Question: I'm new to WPF and style, i want apply to TreeViewItem a style like this

These are my two goals:
1. Have an alternative rows colour grey and white, and when i expand the Tree, i want the correct alternative row colour, i don't want two neighbors item have the same colour.
2. The width of background colour have to set as the wisth of the parent container, not only the width of the TreeViewItem. The same for the CurrentSelection colour. This is my current xaml: <TreeView Grid.Row="1" ItemsSource="{Binding FirstGenerationStep}" AlternationCount="2" HorizontalAlignment="Stretch" HorizontalContentAlignment="Stretch">
<TreeView.ContextMenu>
<ContextMenu>
<MenuItem Header="Insert Step">
<MenuItem.Icon>
<Image Width="16" Height="16" Source="/MWPOS;component/Resource/icons/add-icon.png" />
</MenuItem.Icon>
<MenuItem Header="Before" cal:Message.Attach="[Event Click] = [Action MenuItem_InsertBefore()]">
<MenuItem.Icon>
<Image Width="16" Height="16" Source="/MWPOS;component/Resource/icons/blue-document-hf-insert-icon.png" />
</MenuItem.Icon>
</MenuItem>
<MenuItem Header="After" cal:Message.Attach="[Event Click] = [Action MenuItem_InsertAfter()]">
<MenuItem.Icon>
<Image Width="16" Height="16" Source="/MWPOS;component/Resource/icons/blue-document-hf-insert-footer-icon.png" />
</MenuItem.Icon>
</MenuItem>
</MenuItem>
<MenuItem Header="Move">
<MenuItem.Icon>
<Image Width="16" Height="16" Source="/MWPOS;component/Resource/icons/transform-move-icon.png" />
</MenuItem.Icon>
<MenuItem Header="Up" cal:Message.Attach="[Event Click] = [Action MenuItem_MoveUp()]">
<MenuItem.Icon>
<Image Width="16" Height="16" Source="/MWPOS;component/Resource/icons/arrow-up-icon.png" />
</MenuItem.Icon>
</MenuItem>
<MenuItem Header="Down" cal:Message.Attach="[Event Click] = [Action MenuItem_MoveDown()]">
<MenuItem.Icon>
<Image Width="16" Height="16" Source="/MWPOS;component/Resource/icons/arrow-down-icon.png" />
</MenuItem.Icon>
</MenuItem>
</MenuItem>
<MenuItem Header="Remove" cal:Message.Attach="[Event Click] = [Action MenuItem_Remove()]" >
<MenuItem.Icon>
<Image Width="16" Height="16" Source="/MWPOS;component/Resource/icons/delete-icon.png" />
</MenuItem.Icon>
</MenuItem>
<MenuItem Header="Test" cal:Message.Attach="[Event Click] = [Action MenuItem_Test()]" >
</MenuItem>
</ContextMenu>
</TreeView.ContextMenu>
<TreeView.ItemContainerStyle>
<Style TargetType="{x:Type TreeViewItem}" >
<Setter Property="IsExpanded" Value="{Binding IsExpanded, Mode=TwoWay}" />
<Setter Property="IsSelected" Value="{Binding IsSelected, Mode=TwoWay}" />
<Setter Property="FontWeight" Value="Normal" />
<Setter Property="HorizontalContentAlignment" Value="Stretch" />
<Style.Triggers>
<Trigger Property="IsSelected" Value="True">
<Setter Property="FontWeight" Value="Normal" />
</Trigger>
<Trigger Property="ItemsControl.AlternationIndex" Value="0">
<Setter Property="Background" Value="#26EC3D12"></Setter>
</Trigger>
<Trigger Property="ItemsControl.AlternationIndex" Value="1">
<Setter Property="Background" Value="#<PHONE>"></Setter>
</Trigger>
</Style.Triggers>
</Style>
</TreeView.ItemContainerStyle>
<TreeView.ItemTemplate>
<HierarchicalDataTemplate ItemsSource="{Binding SubSteps}" >
<ContentControl cal:View.Model="{Binding Command}" HorizontalAlignment="Stretch" Height="38"/>
</HierarchicalDataTemplate>
</TreeView.ItemTemplate>
</TreeView>
Now i have two alternative colour, but the width is not relate to parent, but only to the TreeViewItem. I try HorizontalAlignment Strech, but don't work.
Any hint?
:
After some research, i found an article says the problem is the Default Templete Container of the TreeView. So i change with this code:
'''
<Style x:Key="TreeViewItemFocusVisual">
<Setter Property="Control.Template">
<Setter.Value>
<ControlTemplate>
<Rectangle/>
</ControlTemplate>
</Setter.Value>
</Setter>
</Style>
<PathGeometry x:Key="TreeArrow" Figures="M0,0 L0,6 L6,0 z"/>
<Style x:Key="ExpandCollapseToggleStyle" TargetType="{x:Type ToggleButton}" >
<Setter Property="Focusable" Value="False"/>
<Setter Property="Width" Value="16"/>
<Setter Property="Height" Value="16"/>
<Setter Property="Template">
<Setter.Value>
<ControlTemplate TargetType="{x:Type ToggleButton}">
<Border Width="16" Height="16" Background="Transparent" Padding="5,5,5,5">
<Path x:Name="ExpandPath" Fill="Transparent" Stroke="#FF989898" Data="{StaticResource TreeArrow}">
<Path.RenderTransform>
<RotateTransform Angle="135" CenterX="3" CenterY="3"/>
</Path.RenderTransform>
</Path>
</Border>
<ControlTemplate.Triggers>
<Trigger Property="IsMouseOver" Value="True">
<Setter Property="Stroke" TargetName="ExpandPath" Value="#FF1BBBFA"/>
<Setter Property="Fill" TargetName="ExpandPath" Value="Transparent"/>
</Trigger>
<Trigger Property="IsChecked" Value="True">
<Setter Property="RenderTransform" TargetName="ExpandPath">
<Setter.Value>
<RotateTransform Angle="180" CenterX="3" CenterY="3"/>
</Setter.Value>
</Setter>
<Setter Property="Fill" TargetName="ExpandPath" Value="#FF595959"/>
<Setter Property="Stroke" TargetName="ExpandPath" Value="#FF262626"/>
</Trigger>
</ControlTemplate.Triggers>
</ControlTemplate>
</Setter.Value>
</Setter>
</Style>
<Style x:Key="TreeViewItemStyle1" TargetType="{x:Type TreeViewItem}">
<Setter Property="Background" Value="Transparent"/>
<Setter Property="HorizontalContentAlignment" Value="{Binding Path=HorizontalContentAlignment, RelativeSource={RelativeSource AncestorType={x:Type ItemsControl}}}"/>
<Setter Property="VerticalContentAlignment" Value="{Binding Path=VerticalContentAlignment, RelativeSource={RelativeSource AncestorType={x:Type ItemsControl}}}"/>
<Setter Property="Padding" Value="0,0,0,0"/>
<Setter Property="Foreground" Value="{DynamicResource {x:Static SystemColors.ControlTextBrushKey}}"/>
<Setter Property="FocusVisualStyle" Value="{StaticResource TreeViewItemFocusVisual}"/>
<Setter Property="Template">
<Setter.Value>
<ControlTemplate TargetType="{x:Type TreeViewItem}">
<Grid>
<Grid.ColumnDefinitions>
<ColumnDefinition MinWidth="19" Width="Auto"/>
<ColumnDefinition Width="Auto"/>
<ColumnDefinition Width="*"/>
</Grid.ColumnDefinitions>
<Grid.RowDefinitions>
<RowDefinition Height="Auto"/>
<RowDefinition/>
</Grid.RowDefinitions>
<ToggleButton x:Name="Expander" Style="{StaticResource ExpandCollapseToggleStyle}" ClickMode="Press" IsChecked="{Binding Path=IsExpanded, RelativeSource={RelativeSource TemplatedParent}}" />
<Border x:Name="Bd" SnapsToDevicePixels="true" Grid.Column="1" Grid.ColumnSpan="2" Background="{TemplateBinding Background}" BorderBrush="{TemplateBinding BorderBrush}" BorderThickness="{TemplateBinding BorderThickness}" Padding="{TemplateBinding Padding}">
<ContentPresenter x:Name="PART_Header" HorizontalAlignment="{TemplateBinding HorizontalContentAlignment}" SnapsToDevicePixels="{TemplateBinding SnapsToDevicePixels}" ContentSource="Header"/>
</Border>
<ItemsPresenter x:Name="ItemsHost" Grid.Column="1" Grid.ColumnSpan="2" Grid.Row="1"/>
</Grid>
<ControlTemplate.Triggers>
<Trigger Property="IsExpanded" Value="false">
<Setter Property="Visibility" TargetName="ItemsHost" Value="Collapsed"/>
</Trigger>
<Trigger Property="HasItems" Value="false">
<Setter Property="Visibility" TargetName="Expander" Value="Hidden"/>
</Trigger>
<Trigger Property="IsSelected" Value="true">
<Setter Property="Background" TargetName="Bd" Value="{DynamicResource {x:Static SystemColors.HighlightBrushKey}}"/>
<Setter Property="Foreground" Value="{DynamicResource {x:Static SystemColors.HighlightTextBrushKey}}"/>
</Trigger>
<MultiTrigger>
<MultiTrigger.Conditions>
<Condition Property="IsSelected" Value="true"/>
<Condition Property="IsSelectionActive" Value="false"/>
</MultiTrigger.Conditions>
<Setter Property="Background" TargetName="Bd" Value="{DynamicResource {x:Static SystemColors.ControlBrushKey}}"/>
<Setter Property="Foreground" Value="{DynamicResource {x:Static SystemColors.ControlTextBrushKey}}"/>
</MultiTrigger>
<Trigger Property="IsEnabled" Value="false">
<Setter Property="Foreground" Value="{DynamicResource {x:Static SystemColors.GrayTextBrushKey}}"/>
</Trigger>
</ControlTemplate.Triggers>
</ControlTemplate>
</Setter.Value>
</Setter>
</Style>
</UserControl.Resources>
<Grid HorizontalAlignment="Stretch" >
<Grid.ColumnDefinitions>
<ColumnDefinition/>
</Grid.ColumnDefinitions>
<Grid.RowDefinitions>
<RowDefinition Height="30"/>
<RowDefinition />
</Grid.RowDefinitions>
<CheckBox Grid.Row="0" IsChecked="{Binding NeedHoming}" Content="need Homing" HorizontalAlignment="Left" Margin="10,10,0,0" VerticalAlignment="Top"/>
<TreeView Grid.Row="1" ItemsSource="{Binding FirstGenerationStep}" AlternationCount="2" >
<TreeView.ContextMenu>
<ContextMenu>
<MenuItem Header="Insert Step">
<MenuItem.Icon>
<Image Width="16" Height="16" Source="/MWPOS;component/Resource/icons/add-icon.png" />
</MenuItem.Icon>
<MenuItem Header="Before" cal:Message.Attach="[Event Click] = [Action MenuItem_InsertBefore()]">
<MenuItem.Icon>
<Image Width="16" Height="16" Source="/MWPOS;component/Resource/icons/blue-document-hf-insert-icon.png" />
</MenuItem.Icon>
</MenuItem>
<MenuItem Header="After" cal:Message.Attach="[Event Click] = [Action MenuItem_InsertAfter()]">
<MenuItem.Icon>
<Image Width="16" Height="16" Source="/MWPOS;component/Resource/icons/blue-document-hf-insert-footer-icon.png" />
</MenuItem.Icon>
</MenuItem>
</MenuItem>
<MenuItem Header="Move">
<MenuItem.Icon>
<Image Width="16" Height="16" Source="/MWPOS;component/Resource/icons/transform-move-icon.png" />
</MenuItem.Icon>
<MenuItem Header="Up" cal:Message.Attach="[Event Click] = [Action MenuItem_MoveUp()]">
<MenuItem.Icon>
<Image Width="16" Height="16" Source="/MWPOS;component/Resource/icons/arrow-up-icon.png" />
</MenuItem.Icon>
</MenuItem>
<MenuItem Header="Down" cal:Message.Attach="[Event Click] = [Action MenuItem_MoveDown()]">
<MenuItem.Icon>
<Image Width="16" Height="16" Source="/MWPOS;component/Resource/icons/arrow-down-icon.png" />
</MenuItem.Icon>
</MenuItem>
</MenuItem>
<MenuItem Header="Remove" cal:Message.Attach="[Event Click] = [Action MenuItem_Remove()]" >
<MenuItem.Icon>
<Image Width="16" Height="16" Source="/MWPOS;component/Resource/icons/delete-icon.png" />
</MenuItem.Icon>
</MenuItem>
<MenuItem Header="Test" cal:Message.Attach="[Event Click] = [Action MenuItem_Test()]" >
</MenuItem>
</ContextMenu>
</TreeView.ContextMenu>
<TreeView.ItemContainerStyle>
<Style TargetType="{x:Type TreeViewItem}" BasedOn="{StaticResource TreeViewItemStyle1}">
<Setter Property="IsExpanded" Value="{Binding IsExpanded, Mode=TwoWay}" />
<Setter Property="IsSelected" Value="{Binding IsSelected, Mode=TwoWay}" />
<Setter Property="FontWeight" Value="Normal" />
<Setter Property="HorizontalContentAlignment" Value="Stretch" />
<Style.Resources>
<SolidColorBrush x:Key="{x:Static SystemColors.HighlightBrushKey}" Color="#FFEC3D12"/>
</Style.Resources>
<Style.Triggers>
<Trigger Property="IsSelected" Value="True">
<Setter Property="FontWeight" Value="Normal" />
<Setter Property="Foreground" Value="Black" />
</Trigger>
<Trigger Property="ItemsControl.AlternationIndex" Value="0">
<Setter Property="Background" Value="#<PHONE>"></Setter>
</Trigger>
<Trigger Property="ItemsControl.AlternationIndex" Value="1">
<Setter Property="Background" Value="#<PHONE>"></Setter>
</Trigger>
</Style.Triggers>
</Style>
</TreeView.ItemContainerStyle>
<TreeView.ItemTemplate>
<HierarchicalDataTemplate ItemsSource="{Binding SubSteps}" >
<ContentControl cal:View.Model="{Binding Command}" Height="38"/>
</HierarchicalDataTemplate>
</TreeView.ItemTemplate>
</TreeView>
</Grid>
'''
This create an alternate row, the problem is the background colour start after the TreeArrow, i prefer starting before, but its not a problem for now. With this style the Selection Colour is like the alternative colour, so its ok.
The problem is the alternative row count with nasted tree, sometimes have wrong colour, and i don't understand why. I think there's a wrong index about number of the row.
I found the problem, the AlternationCount restart from the child, now i trying found a solution to this problem...
Ok, the only method for change the Background is to add a BackGround Property to the TreeViewItem and call a function that calculate the Background for every TreeItem showed.
So the solution are change the default templete and add a "manual" check for the Background of the TreeViewItem
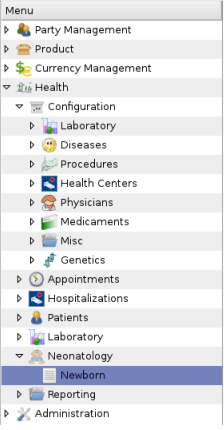
Answer: The Solution is to change the default Template of the TreeView and add a property to set the Background color for every TreeViewItem.